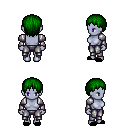
a pixel art fantasy rpg character, female body template, dark elf, purple skin, steel arm armor, metal pants, green plain hairstyle, black slippers, four views (front, back, left, right), 2x2 character sprite sheet, small pixel art, hard edges, no anti-aliasing